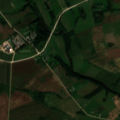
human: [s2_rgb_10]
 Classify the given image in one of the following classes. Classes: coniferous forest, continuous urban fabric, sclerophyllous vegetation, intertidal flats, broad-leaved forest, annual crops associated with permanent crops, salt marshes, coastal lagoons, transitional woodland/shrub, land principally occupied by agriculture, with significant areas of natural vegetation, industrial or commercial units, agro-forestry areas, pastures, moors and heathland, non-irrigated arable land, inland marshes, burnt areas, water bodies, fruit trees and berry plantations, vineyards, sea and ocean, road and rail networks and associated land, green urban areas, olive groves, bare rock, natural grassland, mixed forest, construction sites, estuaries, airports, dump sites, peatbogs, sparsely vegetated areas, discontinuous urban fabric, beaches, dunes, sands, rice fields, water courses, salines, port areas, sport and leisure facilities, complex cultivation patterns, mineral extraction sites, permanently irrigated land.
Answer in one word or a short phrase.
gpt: non-irrigated arable land, complex cultivation patterns, land principally occupied by agriculture, with significant areas of natural vegetation